Question: Currently I am trying to connect a Azure Logic App to our OnPrem-SAP System so we can call RFC within Azure.
Therefore I created an Azure SAP Connector and opened the required Firewall Ports (which was tricky enough but the connection Azure <--> OnPrem-SAP is working now). Also our Azure SAP Connector is already able to call an RFC located in our OnPrem-SAP System (SAP Log-Entry available).
: the SAP Connector never gets any response from the Hybrid Connection as the Logic App always returns a Timeout after 1 Minute:

The LogicApp only contains the SAP Connector which calls a long-running RFC and is started manually.
Within the SAP-Log we can find the following message: "Connection reset by peer."
Now my actual question:
Is there any possibility to increase the timeout value within azure? Or do I need to our SAP RFC to run within 1 minute as this is the fixed max-timeout-value by Azure?
Thanks in advance for any advise!
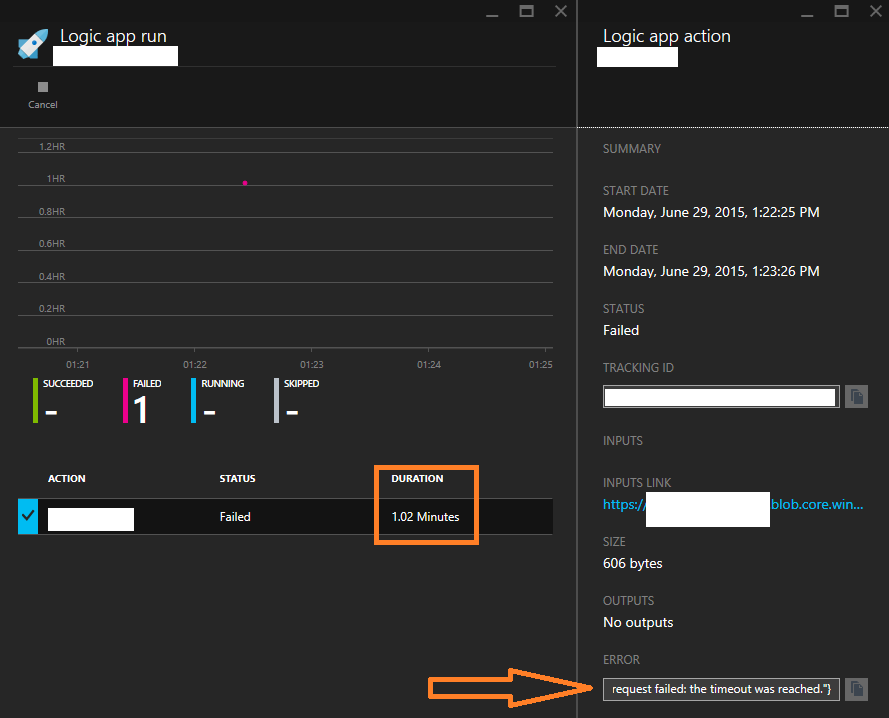
Answer: As we found out those 60 seconds were kind of hardcoded within the SAP Connector from Microsoft we decided to change our RFC to accept an additional paramaters. Instead of '"give me all Data"' we split that opertion into: '"Give me all Data from department A"' and subsequent '"Give me all Data from department B"'.
As this change helped us to create RFC-Calls which do not run longer than 40 seconds we do not face this timeout-issue anymore. Everything is now working as expected.
Maybe it would be a good idea to document this 60-seconds-issue somewhere. Or even better: maybe one day you can adjust this setting as an additional parameter within the LogicApp.